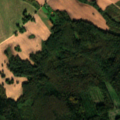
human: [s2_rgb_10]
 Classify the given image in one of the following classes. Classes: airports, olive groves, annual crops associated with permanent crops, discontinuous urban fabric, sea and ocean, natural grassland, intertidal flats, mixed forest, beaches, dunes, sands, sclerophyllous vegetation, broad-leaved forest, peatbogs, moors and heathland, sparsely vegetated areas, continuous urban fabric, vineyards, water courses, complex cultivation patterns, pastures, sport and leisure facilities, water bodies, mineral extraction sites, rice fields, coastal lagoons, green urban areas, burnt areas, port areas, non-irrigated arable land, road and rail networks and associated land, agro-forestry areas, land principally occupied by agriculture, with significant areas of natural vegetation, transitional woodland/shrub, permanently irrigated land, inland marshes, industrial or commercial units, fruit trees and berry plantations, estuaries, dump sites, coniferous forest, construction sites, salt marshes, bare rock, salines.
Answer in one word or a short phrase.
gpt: non-irrigated arable land, broad-leaved forest, mixed forest